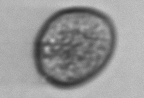
Label: Prorocentrum